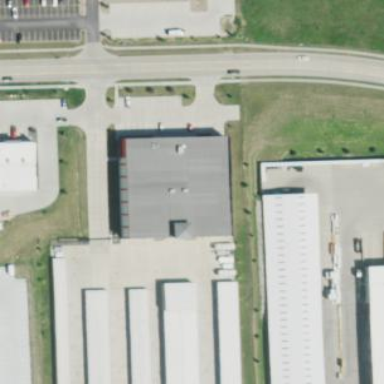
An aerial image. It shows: Storage rental shop located in building.